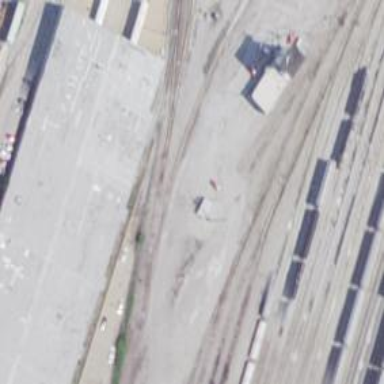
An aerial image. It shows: Abandoned railway yard.